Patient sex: M
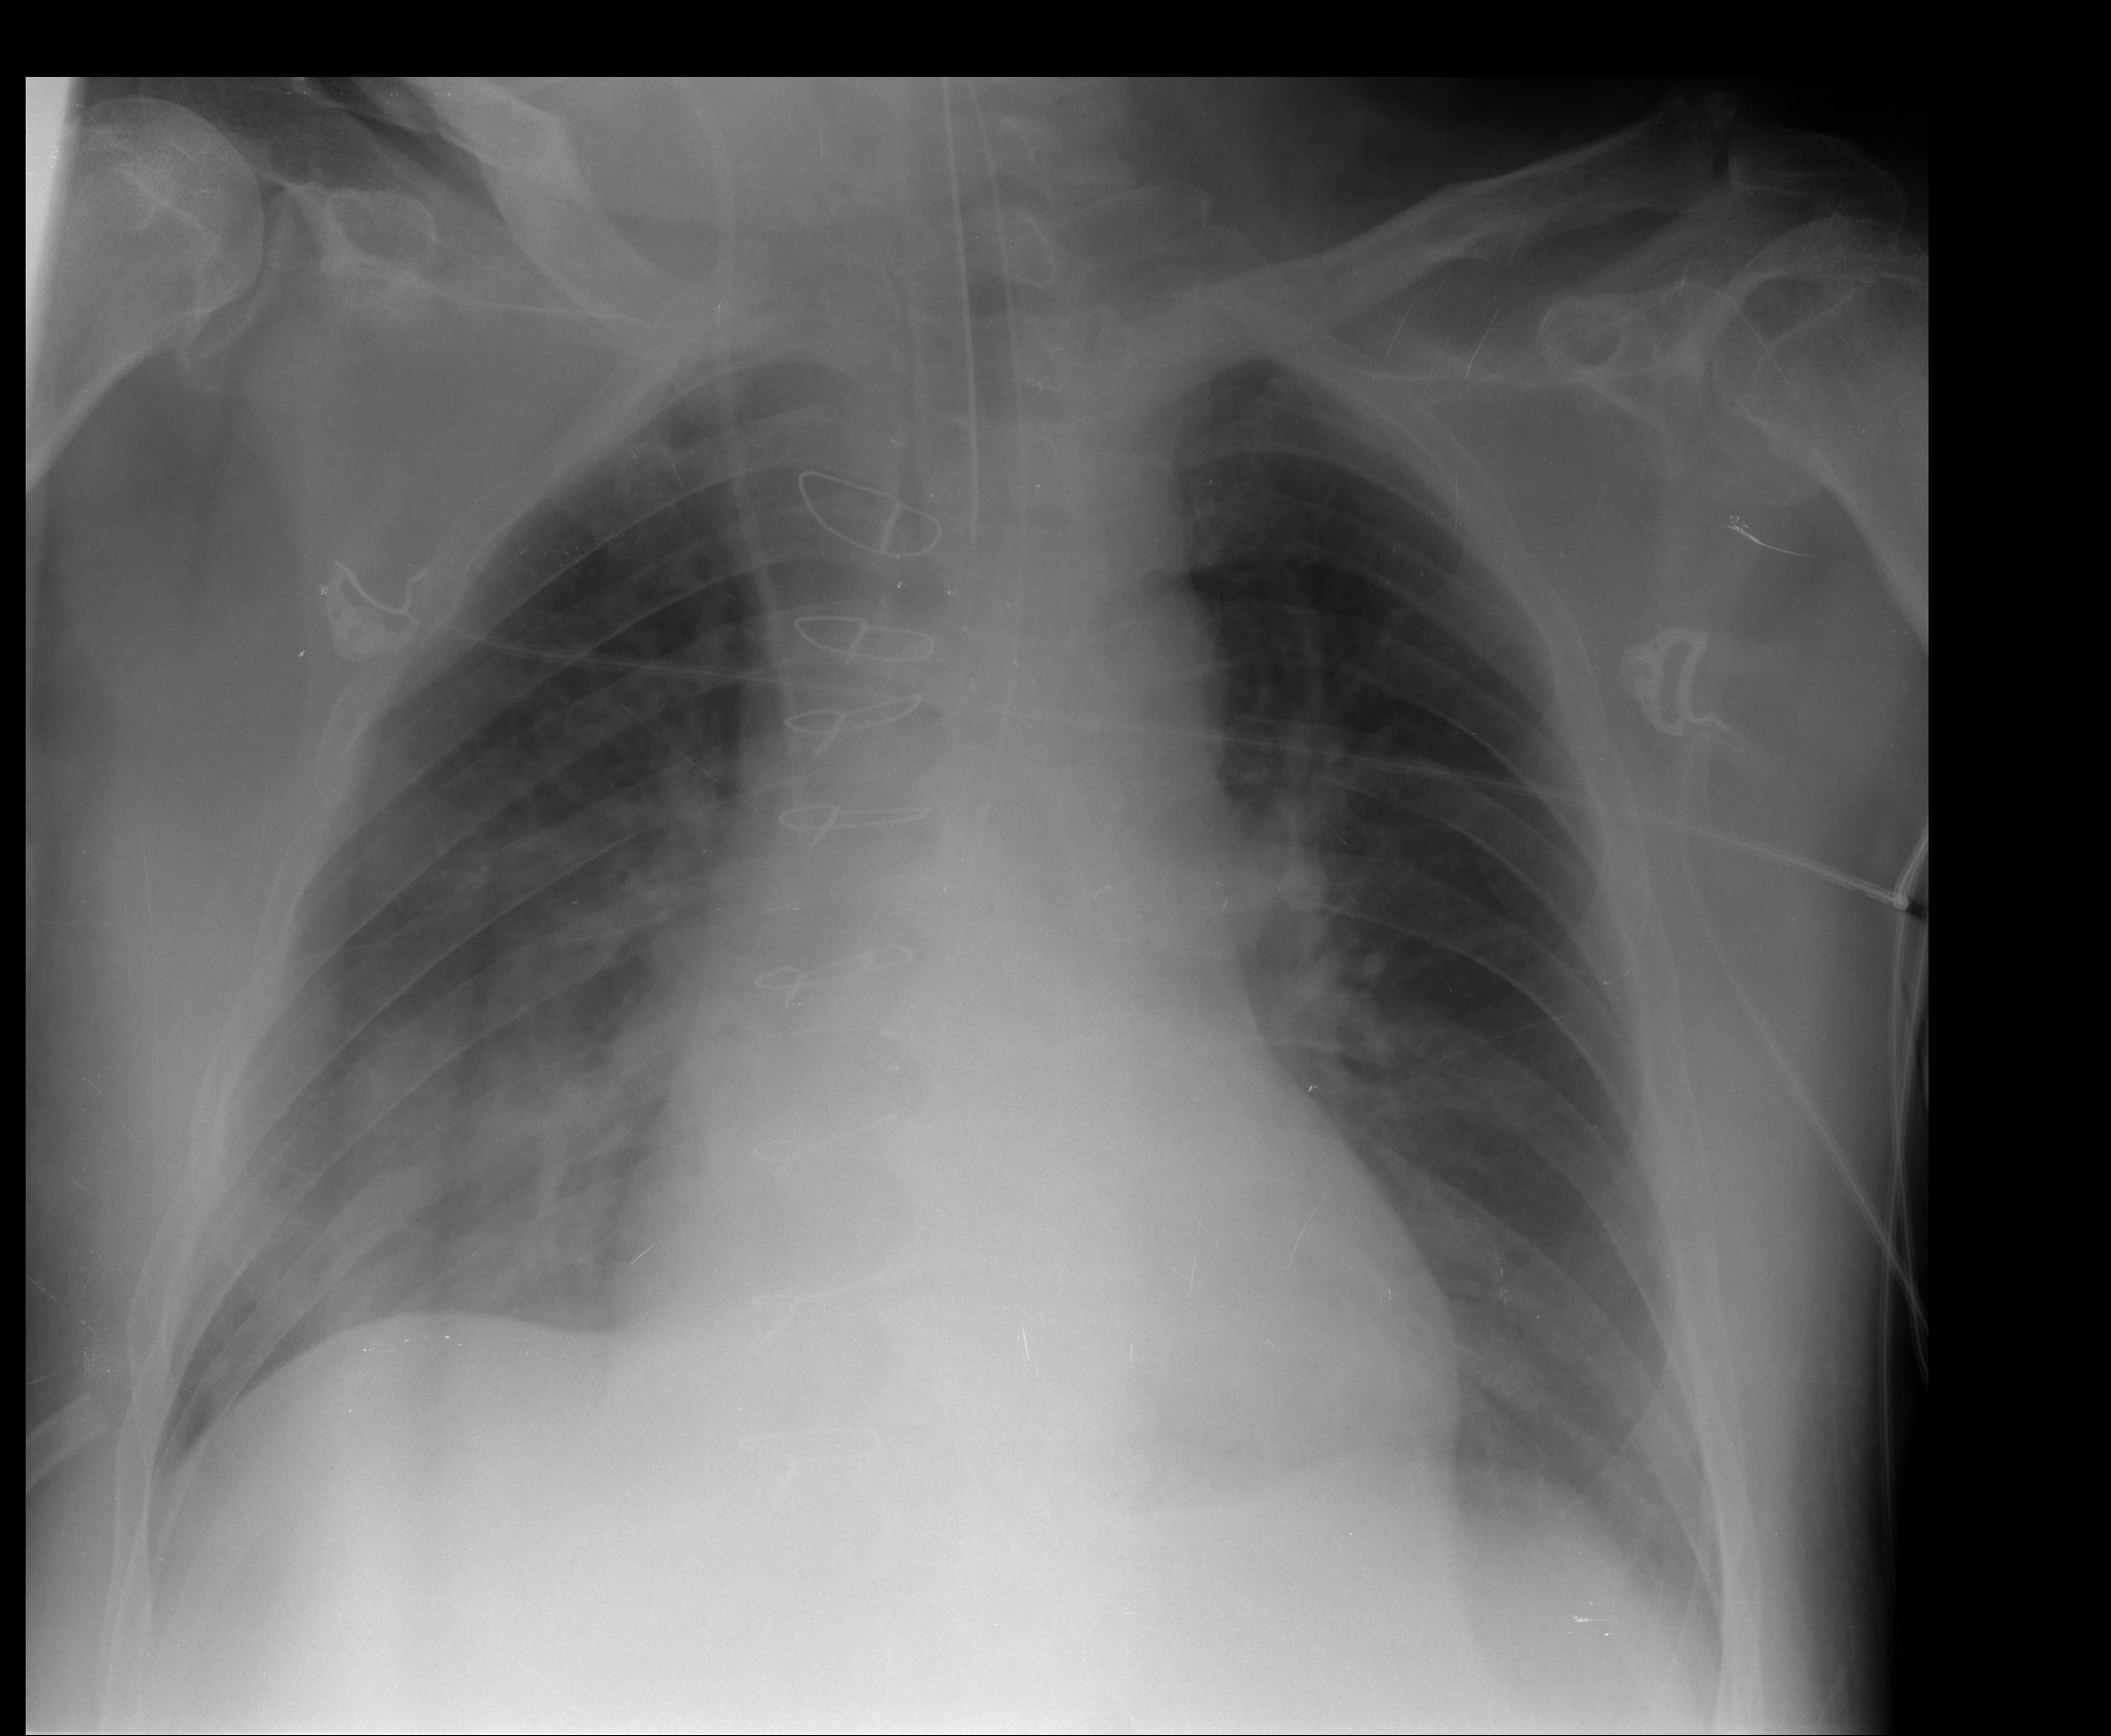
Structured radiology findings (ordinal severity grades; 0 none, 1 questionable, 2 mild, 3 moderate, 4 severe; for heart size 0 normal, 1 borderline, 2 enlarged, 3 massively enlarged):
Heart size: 0
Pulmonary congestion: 0
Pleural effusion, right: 0
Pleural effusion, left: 0
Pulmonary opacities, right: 1
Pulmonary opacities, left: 0
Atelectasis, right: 2
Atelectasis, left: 2